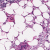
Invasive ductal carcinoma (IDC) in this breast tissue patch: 0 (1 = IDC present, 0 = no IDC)